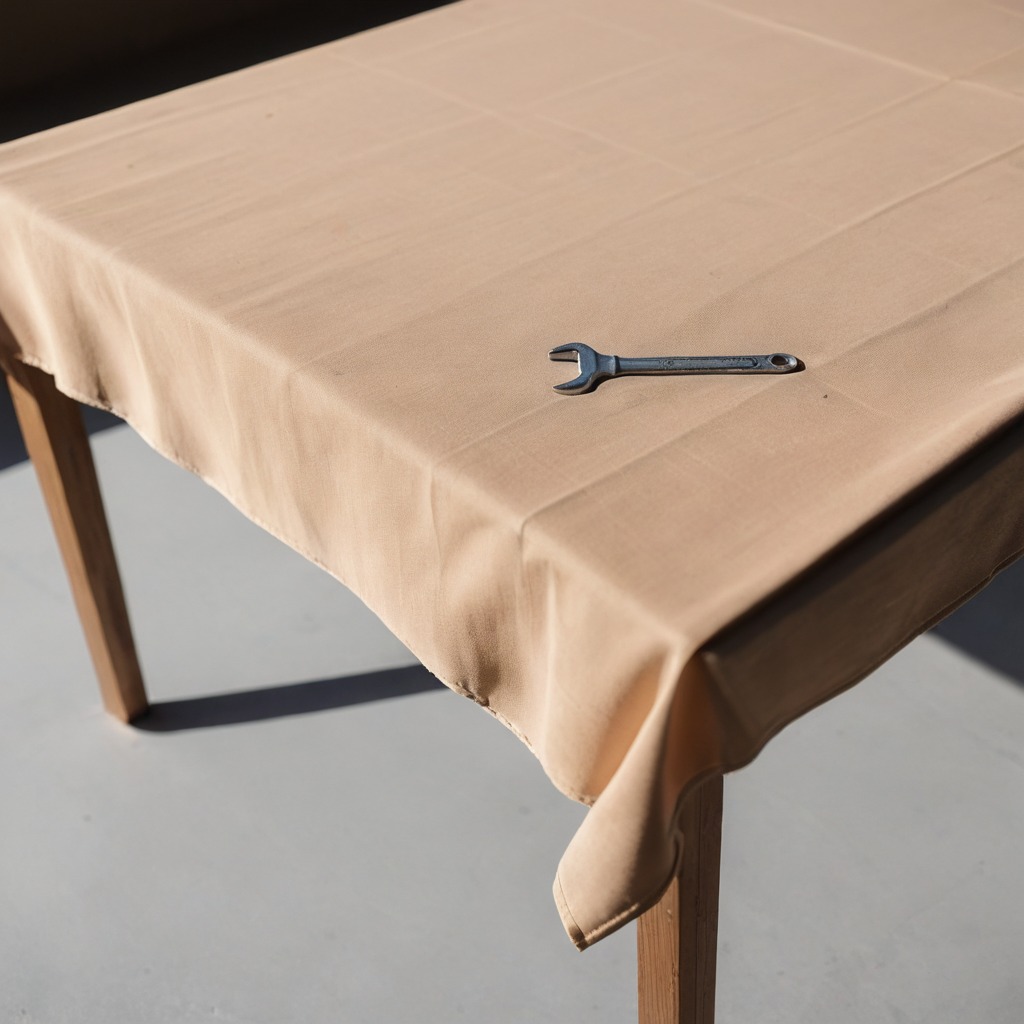
A wrench is lying on a wooden table.